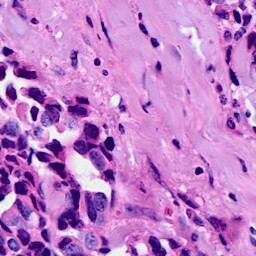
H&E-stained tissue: Breast